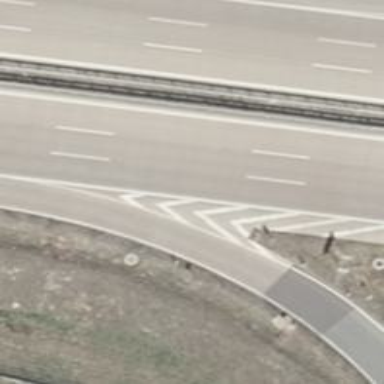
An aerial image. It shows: Motorway.